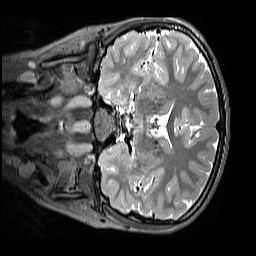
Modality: T2w
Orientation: coronal
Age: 10
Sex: male
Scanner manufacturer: siemens
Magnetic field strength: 3 T
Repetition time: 3.2 s
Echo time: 0.408 s